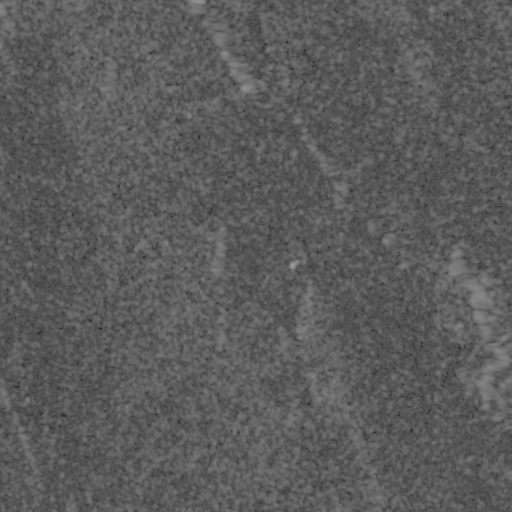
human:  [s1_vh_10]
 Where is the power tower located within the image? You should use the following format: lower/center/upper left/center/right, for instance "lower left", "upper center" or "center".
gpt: The power tower is located in the upper right of the image.
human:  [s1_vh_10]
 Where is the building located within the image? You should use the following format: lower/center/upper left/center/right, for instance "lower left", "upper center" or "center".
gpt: The building is located in the center of the image.
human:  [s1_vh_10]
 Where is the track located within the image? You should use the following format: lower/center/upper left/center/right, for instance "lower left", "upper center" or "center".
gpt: There is no track in the image.

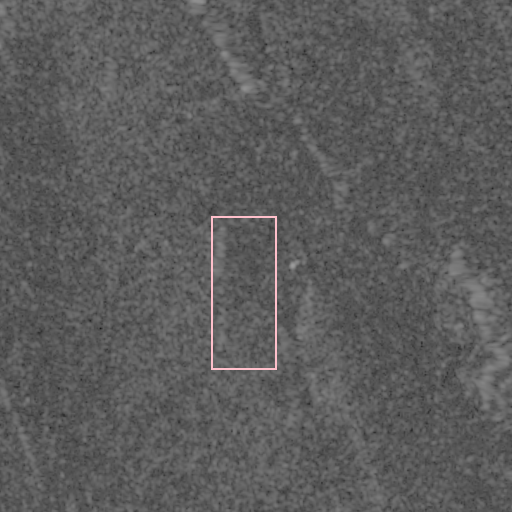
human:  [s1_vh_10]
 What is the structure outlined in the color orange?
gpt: There is no orange outline.
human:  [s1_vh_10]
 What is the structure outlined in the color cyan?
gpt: There is no structure outlined in cyan.